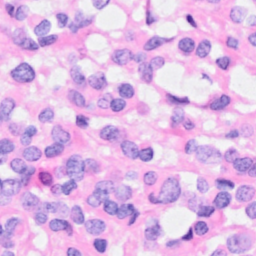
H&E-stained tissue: Breast